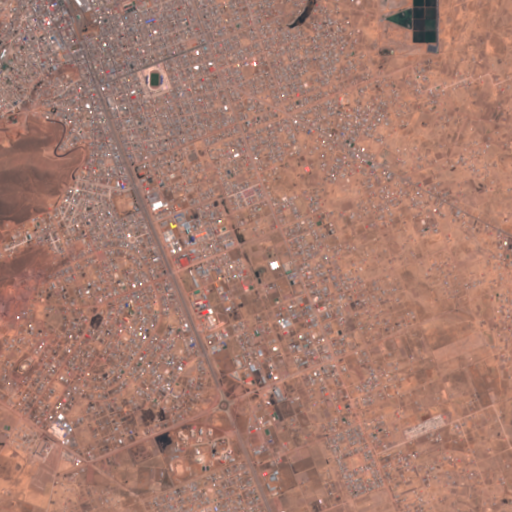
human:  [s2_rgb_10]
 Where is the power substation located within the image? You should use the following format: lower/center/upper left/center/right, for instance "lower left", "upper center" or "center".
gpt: The power substation is located in the upper center of the image.
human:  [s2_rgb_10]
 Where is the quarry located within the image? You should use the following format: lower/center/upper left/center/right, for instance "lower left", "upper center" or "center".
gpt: The quarry is located in the center left of the image.
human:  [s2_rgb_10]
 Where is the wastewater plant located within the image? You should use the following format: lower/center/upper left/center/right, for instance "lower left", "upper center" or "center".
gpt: The wastewater plant is located in the upper right of the image.
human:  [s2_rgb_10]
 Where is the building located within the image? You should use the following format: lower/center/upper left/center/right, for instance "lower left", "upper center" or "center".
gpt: There is no building in the image.